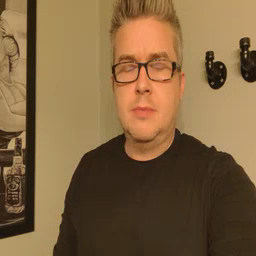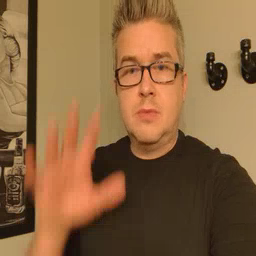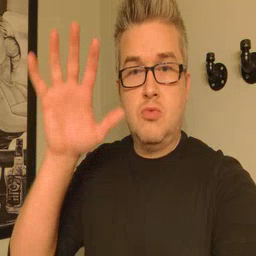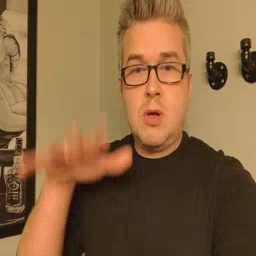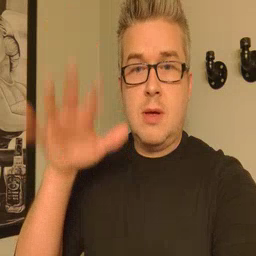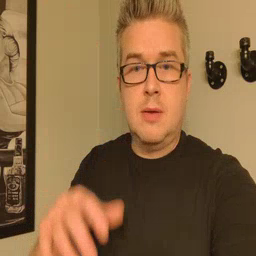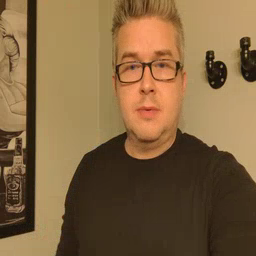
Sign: rain